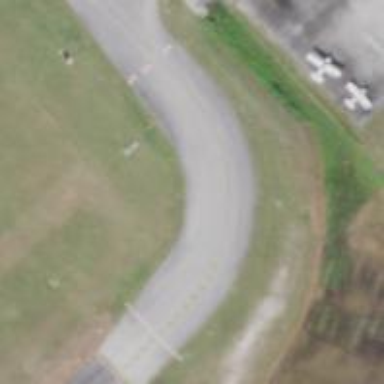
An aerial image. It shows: Image of taxiway at airport.